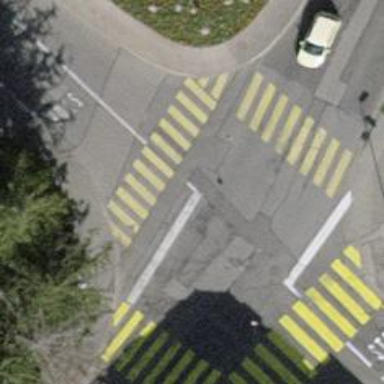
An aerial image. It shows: Stop road.